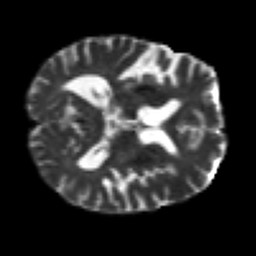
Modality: T2w
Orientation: axial
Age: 56
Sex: male
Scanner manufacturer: siemens
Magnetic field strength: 3 T
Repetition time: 7.3 s
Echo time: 0.087 s